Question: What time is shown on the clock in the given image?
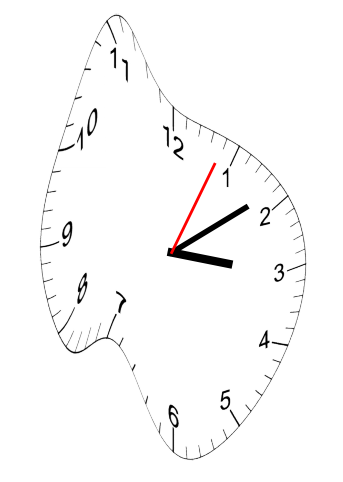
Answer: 03:09:04